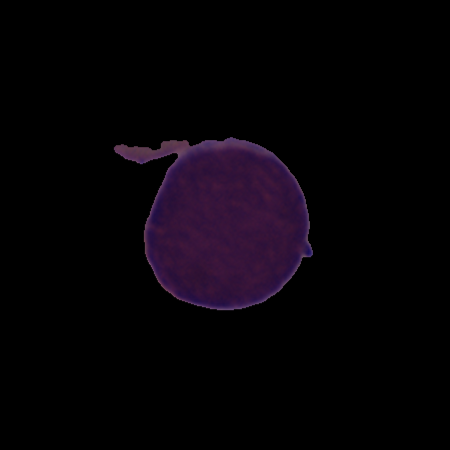
Label: healthy